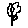
Label: flower